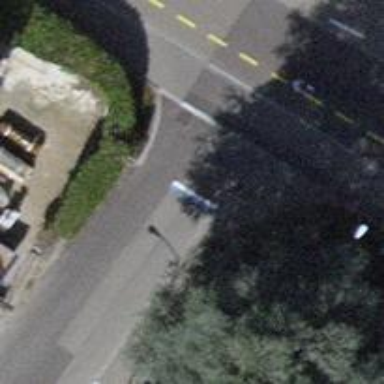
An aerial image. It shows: Unmarked crossing with traffic calming table on the road.